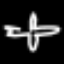
Label: airplane